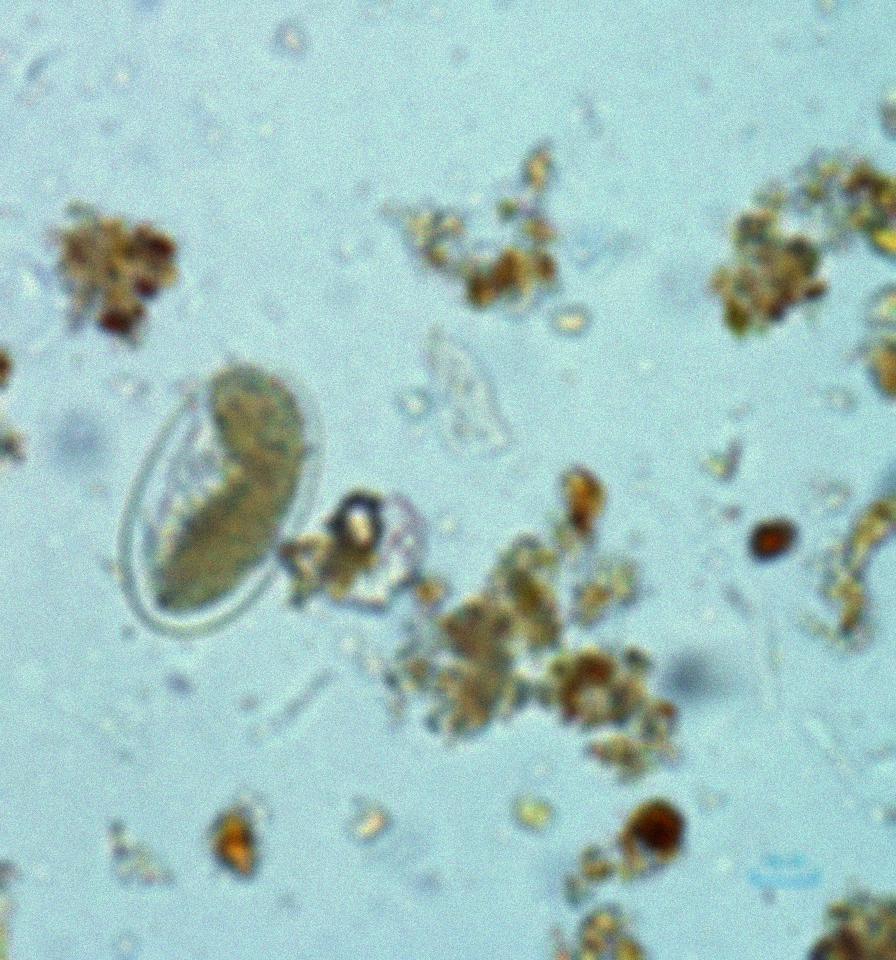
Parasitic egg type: Hookworm egg